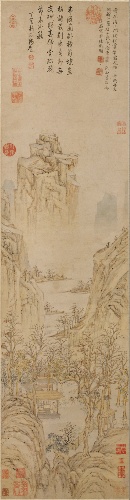
Title: 明    陸治   種菊圖    軸|Planting Chrysanthemums
Artist: Lu Zhi
Artist bio: Chinese, 1495–1576
Date: 16th century
Object type: Hanging scroll
Classification: Paintings
Medium: Hanging scroll; ink and color on paper
Culture: China
Period: Ming dynasty (1368–1644)
Dimensions: Image: 42  × 10 3/4 in. (106.7 × 27.3 cm)
Overall with mounting: 8 ft. 11 1/4 in. × 19 in. (272.4 × 48.3 cm)
Overall with knobs: 8 ft. 11 1/4 in. × 22 1/2 in. (272.4 × 57.2 cm)
Department: Asian Art
Credit line: Edward Elliott Family Collection, Gift of Douglas Dillon, 1986
Accession year: 1986
Repository: Metropolitan Museum of Art, New York, NY
Tags: Mountains|Landscapes